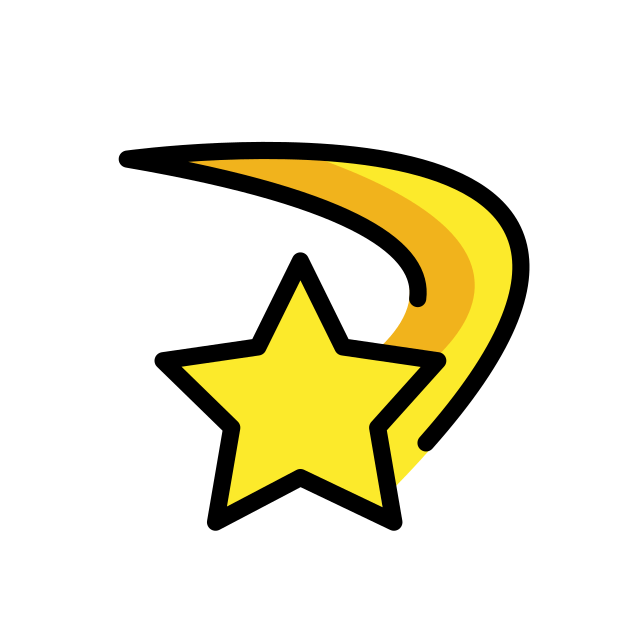
dizzy